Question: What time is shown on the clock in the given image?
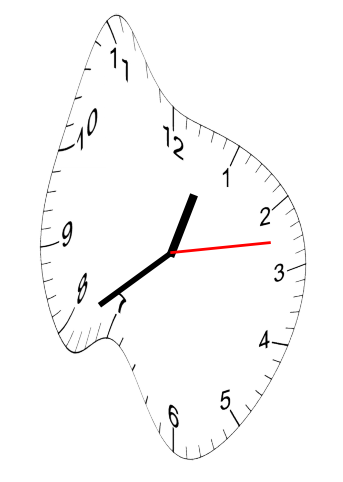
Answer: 12:39:13